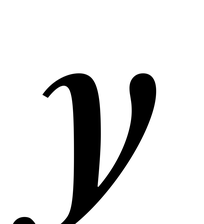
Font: LibreCaslonText-Italic_SemiBold_Italic